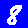
Digit: 8